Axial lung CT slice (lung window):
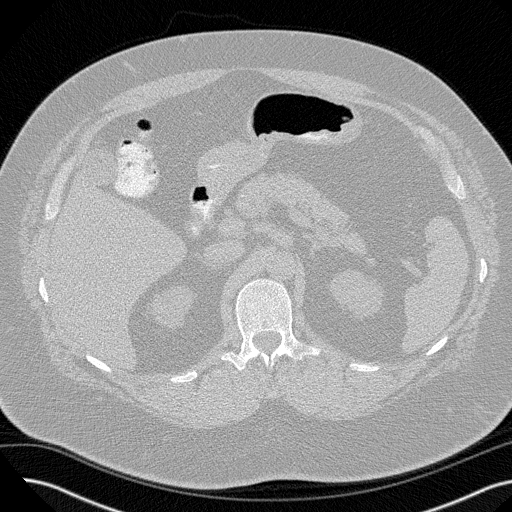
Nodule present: no